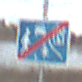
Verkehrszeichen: EndeVerkehrsberuhigterBereich
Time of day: SunriseSunset
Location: Outdoor (RoadRail)
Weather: PartlyCloudy
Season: NotSpecified
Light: Natural